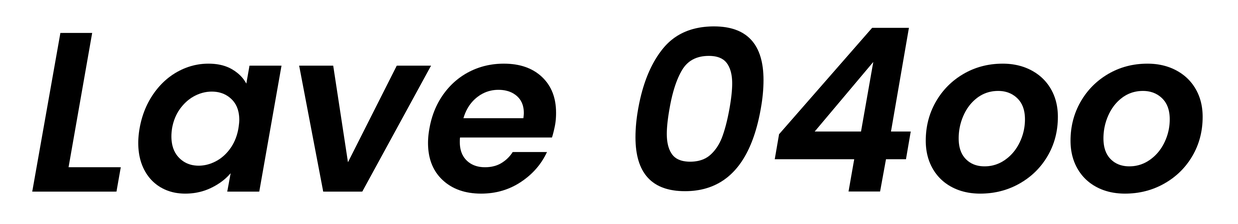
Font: Poppins-SemiBoldItalic